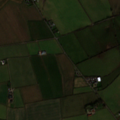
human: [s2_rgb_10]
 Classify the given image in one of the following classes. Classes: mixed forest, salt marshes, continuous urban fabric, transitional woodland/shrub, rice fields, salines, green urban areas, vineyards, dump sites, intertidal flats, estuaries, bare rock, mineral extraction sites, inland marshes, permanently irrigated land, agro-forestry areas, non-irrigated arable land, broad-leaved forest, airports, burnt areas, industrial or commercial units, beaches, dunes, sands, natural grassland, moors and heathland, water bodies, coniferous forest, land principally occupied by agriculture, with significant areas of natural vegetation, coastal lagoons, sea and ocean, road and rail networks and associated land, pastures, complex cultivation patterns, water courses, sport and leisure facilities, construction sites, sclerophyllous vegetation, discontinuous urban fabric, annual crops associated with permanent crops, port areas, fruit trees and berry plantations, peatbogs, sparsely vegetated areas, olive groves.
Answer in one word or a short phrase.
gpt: non-irrigated arable land, pastures